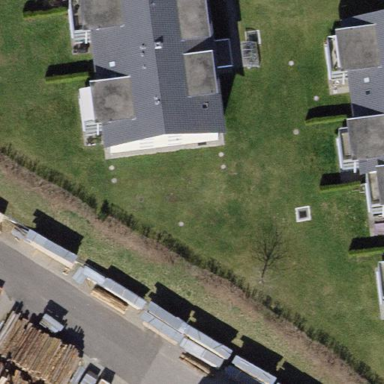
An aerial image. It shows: View of apartment building.